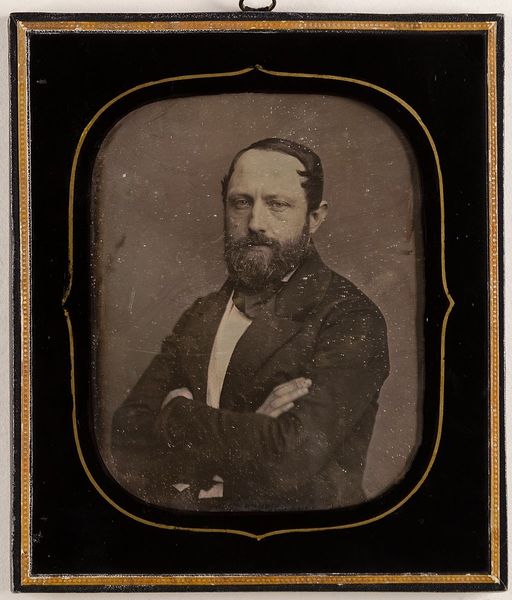
Titel: Unbekannter Mann mit Bart
Standort: Hamburg
Institution: Museum für Kunst und Gewerbe Hamburg
Schlagwörter: mann, bart, gesten, portrait, foto, fotografie, photographie, photo, lichtbild, daguerreotypie, bildwerke, angewandte und bildende kunst, hessische systematik, porträt, armhaltungen, porträtfotografie, porträtphotographie, hüftbild